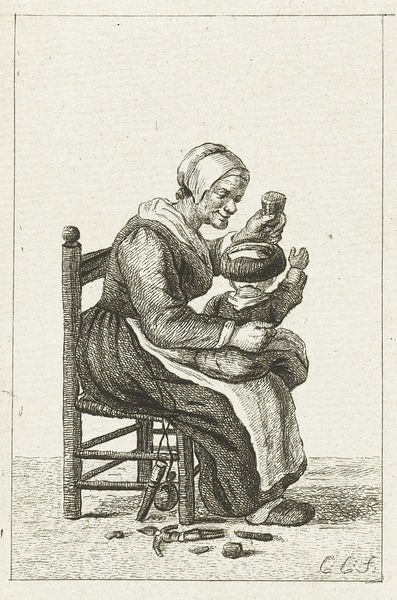
Titel: Vrouw met kind op schoot
Künstler: Pieter de Mare
Standort: Amsterdam
Institution: Rijksmuseum
Schlagwörter: noir, chaise, femme, robe, vieille, bébé, enfant, dessin, tasse, blance, bonnet, bacon, vêtements, image, boisson